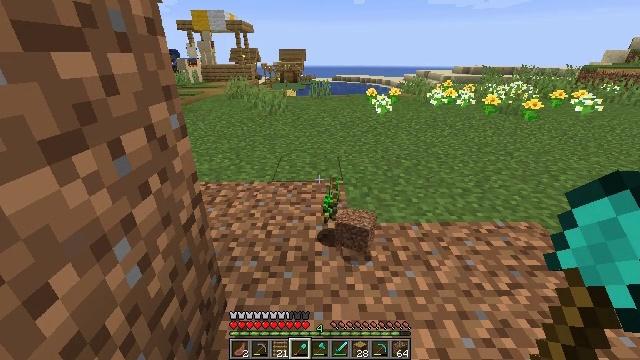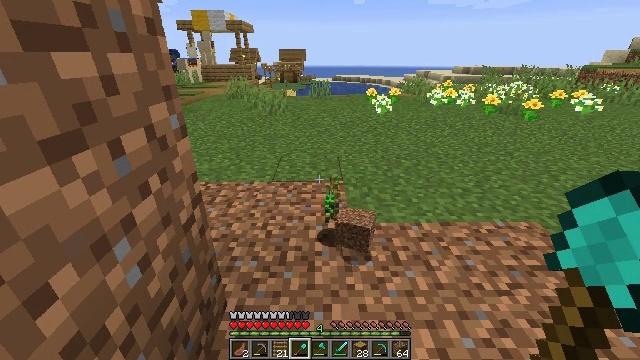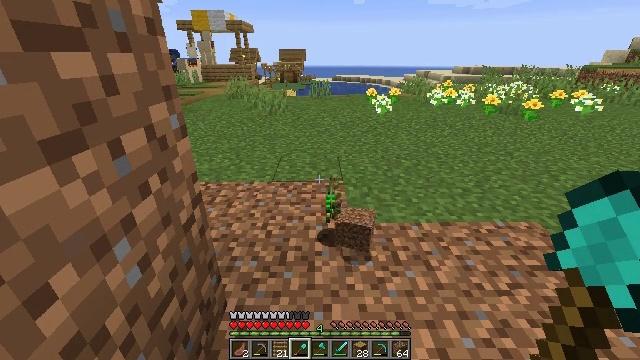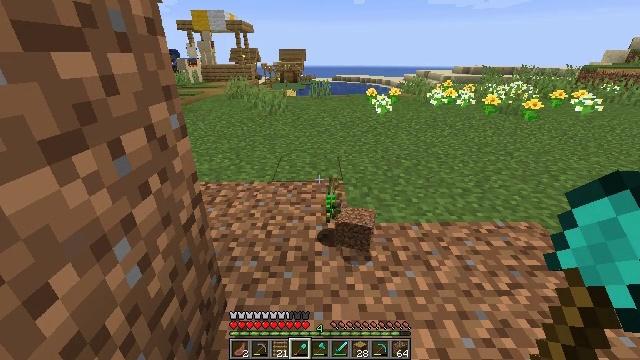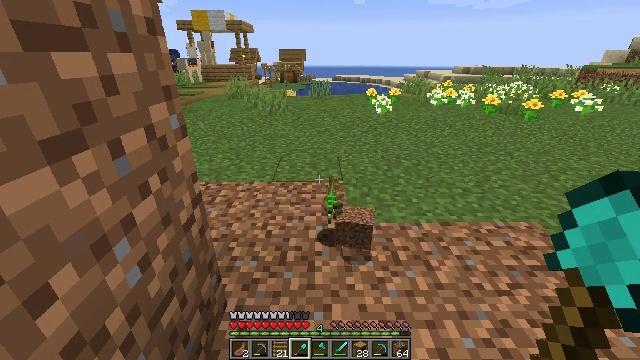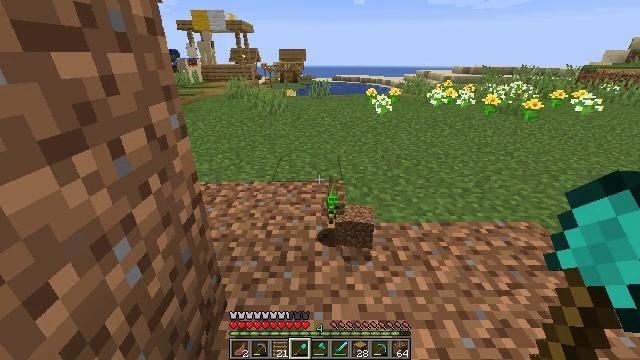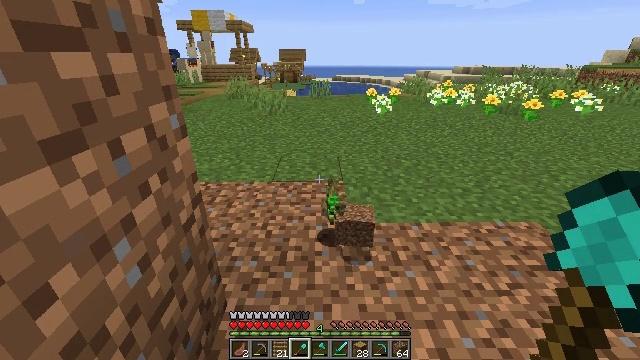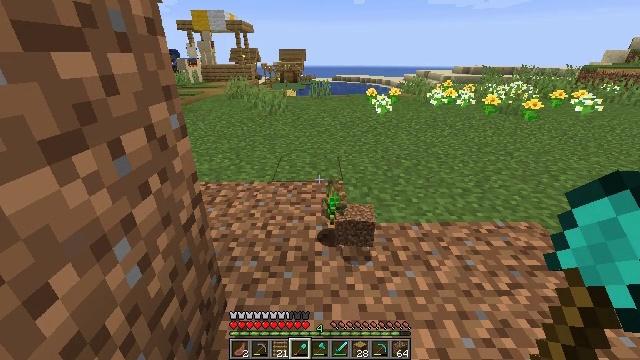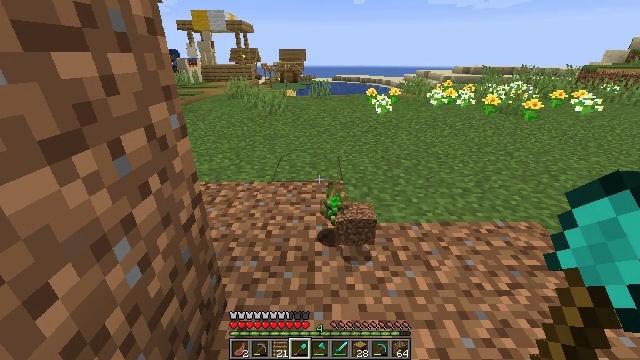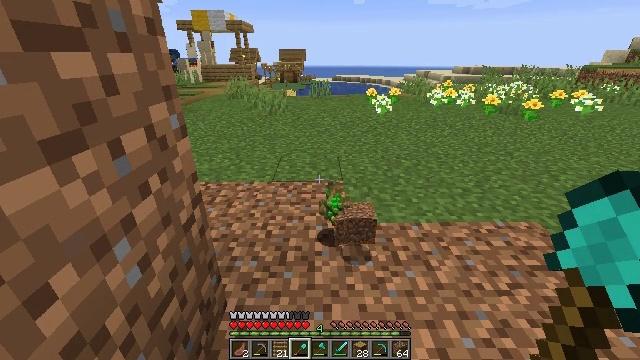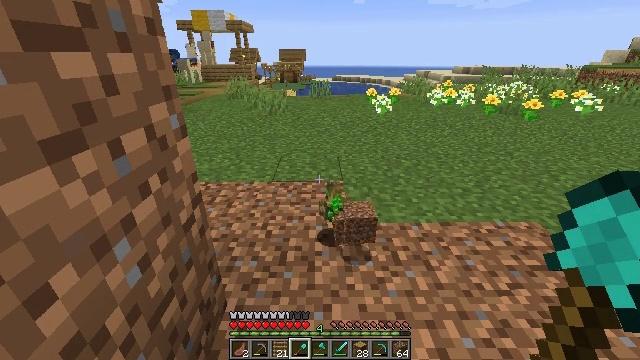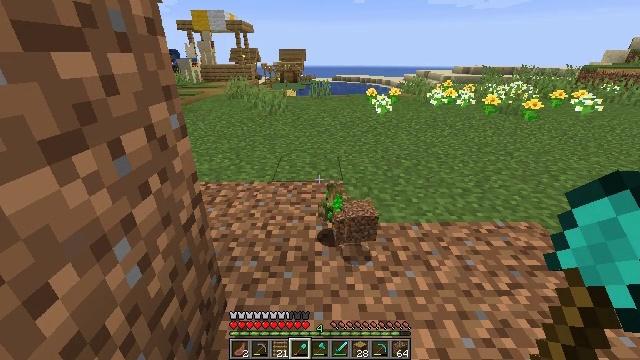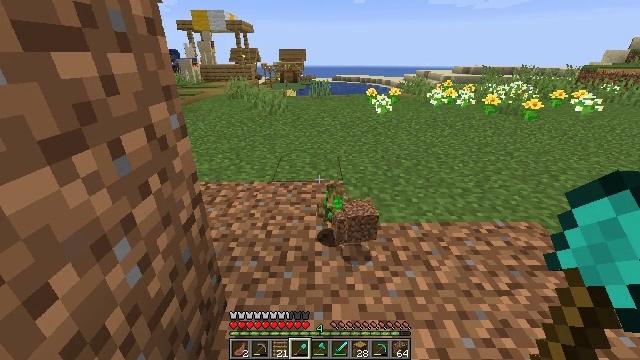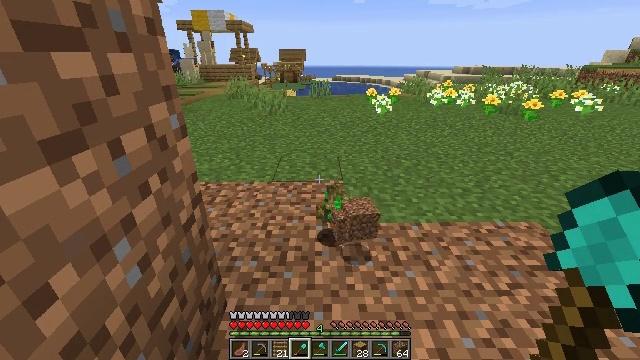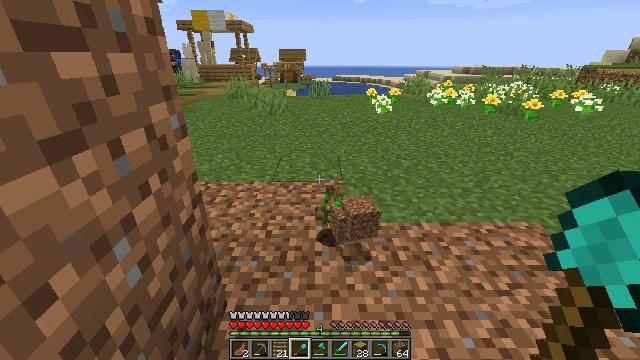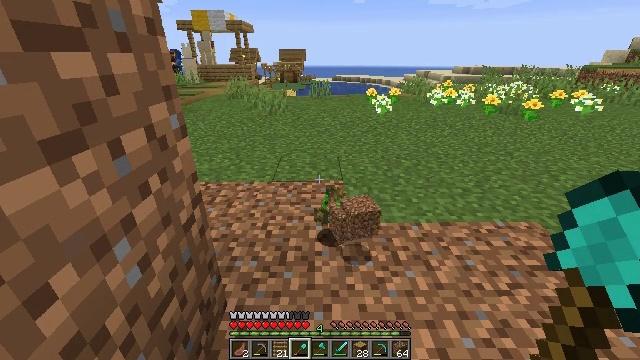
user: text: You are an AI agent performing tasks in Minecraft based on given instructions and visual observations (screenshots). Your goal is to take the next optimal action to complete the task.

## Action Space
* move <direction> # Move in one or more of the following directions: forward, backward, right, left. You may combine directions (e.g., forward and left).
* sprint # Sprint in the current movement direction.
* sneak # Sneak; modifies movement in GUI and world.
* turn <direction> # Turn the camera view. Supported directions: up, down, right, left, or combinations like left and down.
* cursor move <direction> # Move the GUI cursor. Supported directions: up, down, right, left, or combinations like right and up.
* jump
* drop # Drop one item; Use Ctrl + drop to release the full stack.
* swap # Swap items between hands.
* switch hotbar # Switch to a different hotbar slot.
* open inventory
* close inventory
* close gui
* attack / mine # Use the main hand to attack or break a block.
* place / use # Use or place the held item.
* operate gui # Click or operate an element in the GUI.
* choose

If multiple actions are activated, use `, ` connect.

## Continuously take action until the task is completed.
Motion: motion action
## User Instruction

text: Mine the farmland block.
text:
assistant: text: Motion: no_op
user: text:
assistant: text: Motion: no_op
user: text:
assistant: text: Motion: no_op
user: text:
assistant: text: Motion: no_op
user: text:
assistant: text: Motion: no_op
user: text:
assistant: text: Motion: no_op
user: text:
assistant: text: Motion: no_op
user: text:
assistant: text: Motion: no_op
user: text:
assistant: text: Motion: no_op
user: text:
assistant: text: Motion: no_op
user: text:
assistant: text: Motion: no_op
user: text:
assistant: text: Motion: no_op
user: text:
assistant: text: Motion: no_op
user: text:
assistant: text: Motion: no_op
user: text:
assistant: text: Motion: no_op
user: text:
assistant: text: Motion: no_op
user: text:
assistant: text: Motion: no_op
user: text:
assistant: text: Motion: no_op
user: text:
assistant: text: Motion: no_op
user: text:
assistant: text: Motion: no_op
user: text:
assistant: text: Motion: no_op
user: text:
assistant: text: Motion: no_op
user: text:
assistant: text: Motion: no_op
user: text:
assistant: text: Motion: no_op
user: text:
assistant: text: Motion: no_op
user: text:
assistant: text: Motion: no_op
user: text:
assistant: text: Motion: no_op
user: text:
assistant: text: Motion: no_op
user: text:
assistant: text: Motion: no_op
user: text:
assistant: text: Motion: no_op